Interaction volume radius: 5 \u00c5
Interaction volume height: 10 \u00c5
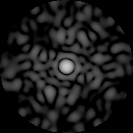
Disorder parameter: 0.8405